Question: I'm using mapbox sdk 0.5.0 and I successfully draw my location on the mapview. But when I try to get my precise location, the coordinate return from 'GpsLocationProvider' or 'UserLocationOverlay' is different from the coordinate drawn on the mapview. This is the method to get my location :
'''
private void GetMyLocation(){
gpsLocationProvider = new GpsLocationProvider(ShowMap.this);
userLocationOverlay = new UserLocationOverlay(gpsLocationProvider, mapview);
userLocationOverlay.enableMyLocation();
userLocationOverlay.setDrawAccuracyEnabled(true);
mapview.getOverlays().add(userLocationOverlay);
mapview.setCenter(userLocationOverlay.getMyLocation());
mapview.setUserLocationRequiredZoom(10);
Marker marker = new Marker(mapview, "", "", new LatLng(userLocationOverlay.getLastFix().getLatitude(), userLocationOverlay.getLastFix().getLongitude()));
mapview.addMarker(marker);
}
'''
Here is the screenshot of my app. The circle marker is my precise location and the black marker is the location from 'getLastFix'.
I will appreciate any help. Thank you.
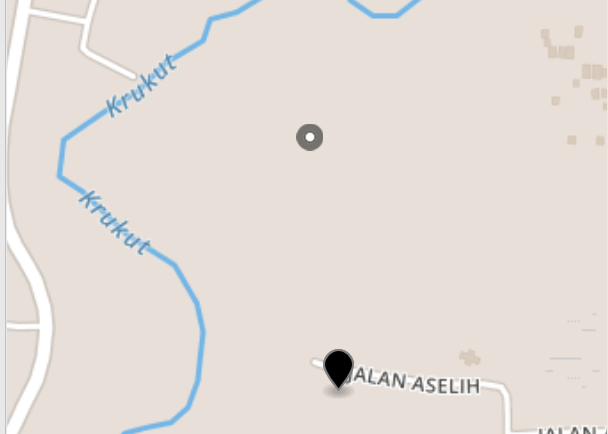
Answer: There currently is a bit of disconnect between instantiating the UserLocationOverlay directly versus using the infrastructure bundled into the MapView. Give the following a try instead:
'''
// Setup UserLocation monitoring
MapView mv = (MapView) view.findViewById(R.id.locateMeMapView);
mv.setUserLocationEnabled(true);
mv.setUserLocationTrackingMode(UserLocationOverlay.TrackingMode.FOLLOW);
mv.setUserLocationRequiredZoom(10);
// Retrieve UserLocation
mv.getUserLocation();
'''